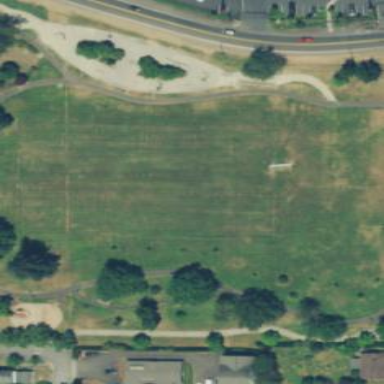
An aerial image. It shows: Soccer pitch with grass surface for leisure and sports.